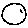
Label: moon